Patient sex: M
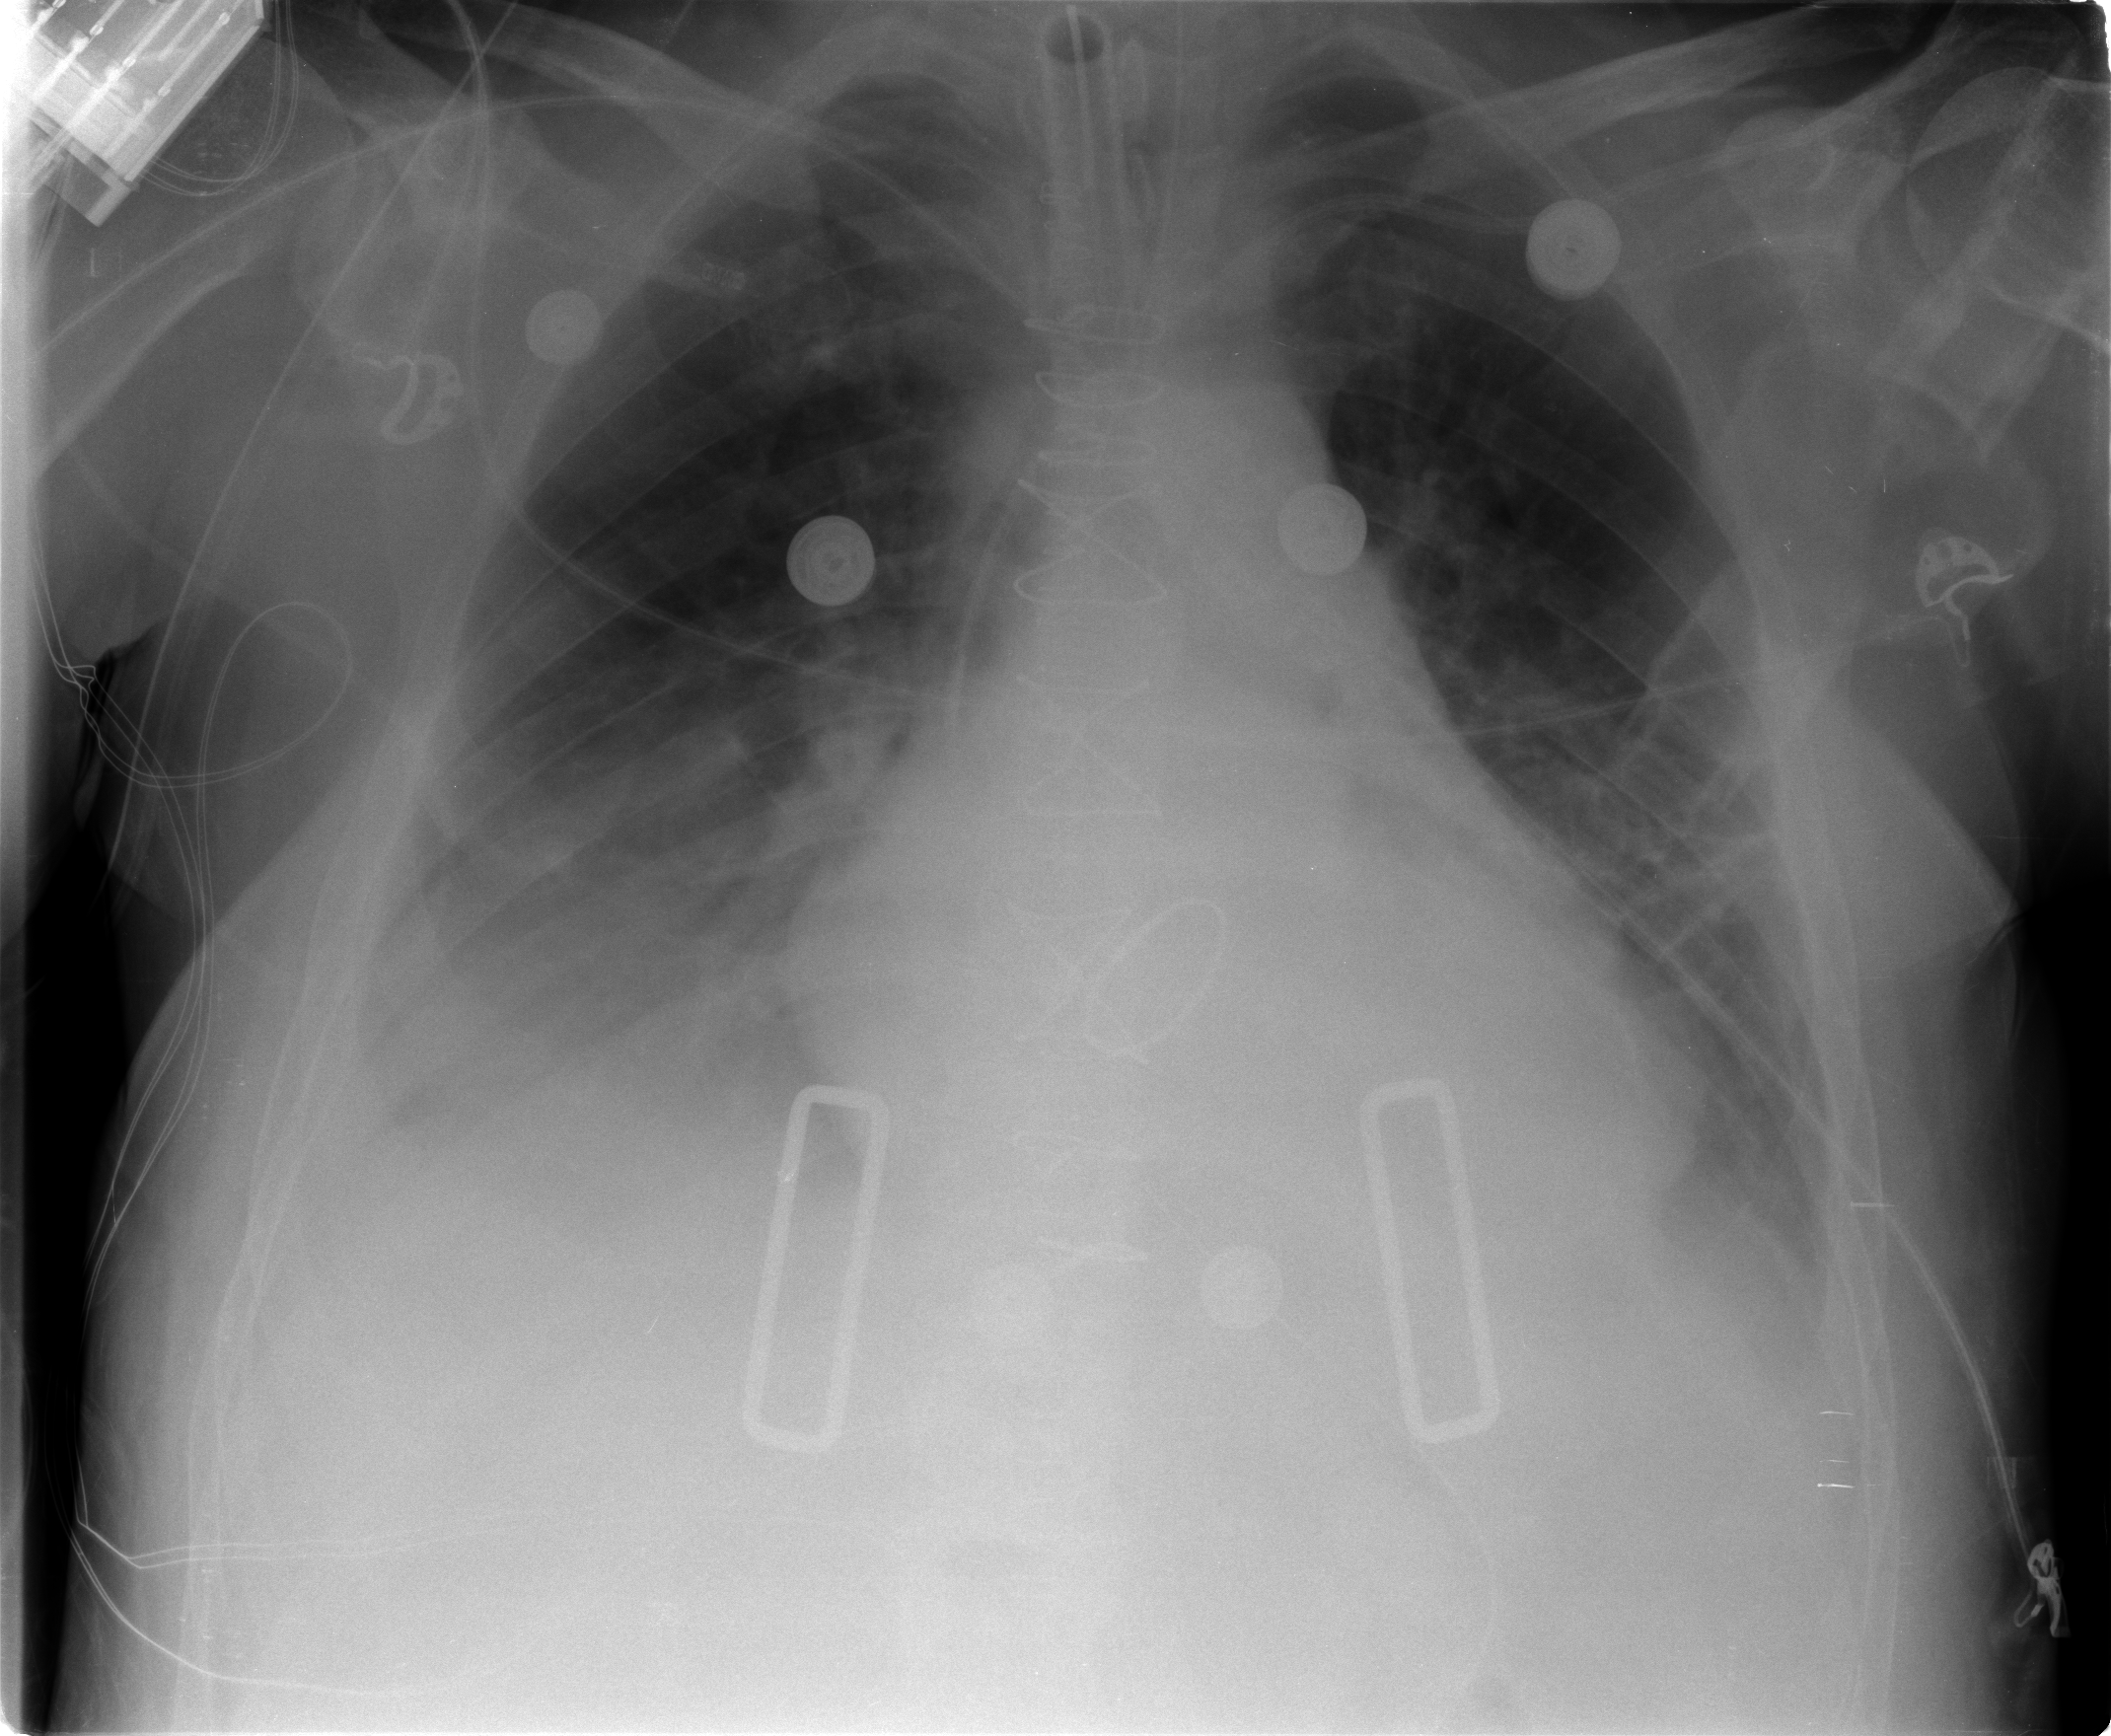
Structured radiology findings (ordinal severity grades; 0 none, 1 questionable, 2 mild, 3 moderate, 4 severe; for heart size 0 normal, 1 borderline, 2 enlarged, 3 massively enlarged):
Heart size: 1
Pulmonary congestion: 0
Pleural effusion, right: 3
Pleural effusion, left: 2
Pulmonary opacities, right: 0
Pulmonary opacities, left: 0
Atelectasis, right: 2
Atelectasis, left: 2